Question: I'm from Canada. I'm building a web app with node js and mongoDB. I am very interested by AWS for 2 reasons: the scalable feature and the s3 service. The users of my app will upload a lot of photos and s3 look perfect for my project.
At this time, the cloud server regions available on AWS Marketplace are:

They don't have any cloud server in Canada. You can see where I live (green) on the image. Do you think my physical location will cause some performance issue for my users?
AWS are talking about 'availability zone'...if I'm living outside an availability zone (no availability zone in Canada) can I choose my zone for hosting my app?
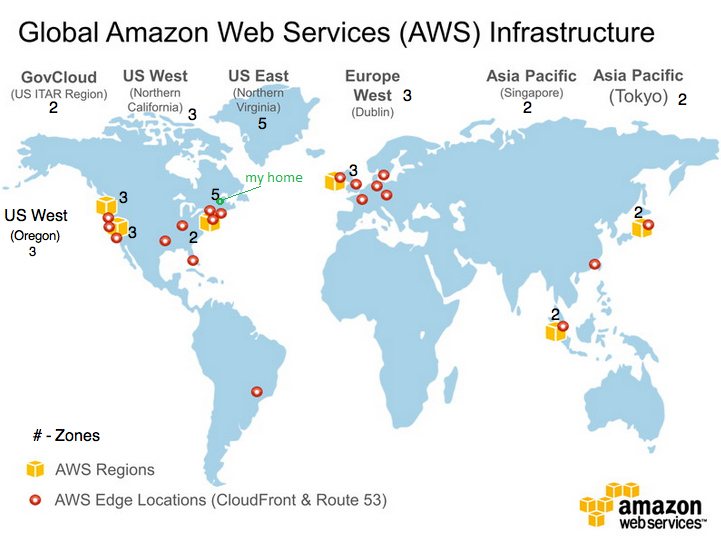
Answer: > Do you think my physical location will cause some performance issue for my users?
Not at all. The company I work for has a website dedicated for Canadian users that is run out of the us-east-1 region. We have never had any reports of issues from Canadian users of the site.
> AWS are talking about 'availability zone'...if I'm living outside an availability zone (no availability zone in Canada) can I choose my zone for hosting my app?
Availability zones have nothing (directly) to do with your geographic location. Each of Amazons different regions have multiple availability zones. In a nutshell, each availability zone is a physically and electrically isolated datacenter. For example, in the eu-west-1 region there are <URL>. What this essentially means is that the eu-west-1 region, which is physically located in Northern Virginia, consists of 5 independent datacenters. A power failure, network issue, etc. that impacts one of those 5 datacenters should have no impact on the other 4 datacenters.
If you were to design a highly fault-tolerant website then Amazon would recommend that you distribute each component of your site across multiple availability zones within the same region, and to ensure that the site can function if all the services in one availability zone were to fail. This is why they provide multiple availability zones in each region.
To answer your specific question, however, you can choose both the region and the availability zone within a region when you launch a server instance. When you launch an instance through the AWS web interface it will default to choosing a random availability zone for you, but you can also pick a specific availability zone if you so desire.
The region you choose will dictate the geographic area where your instance resides (Northern Virginia for us-east-1, Oregon for us-west-2, etc). Depending on the region you choose there will be between 2 and 5 availability zones to choose from.